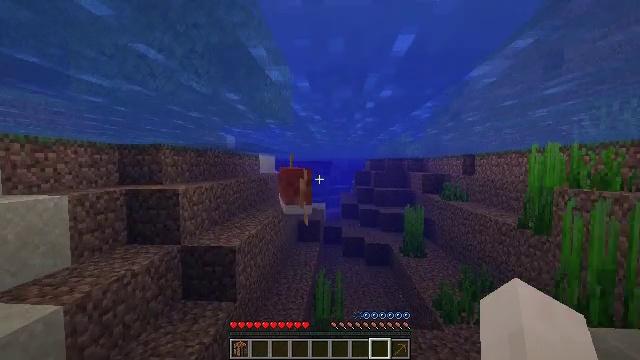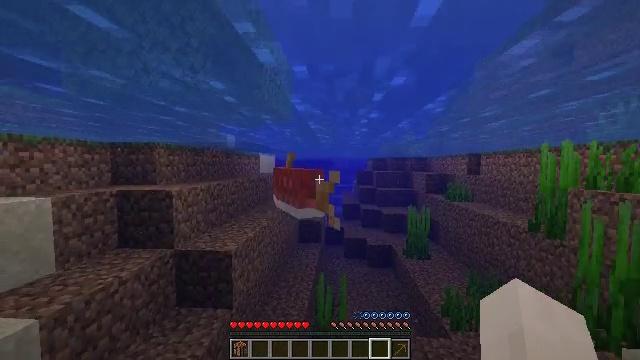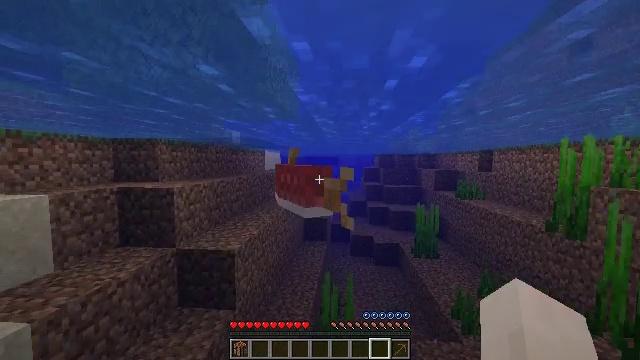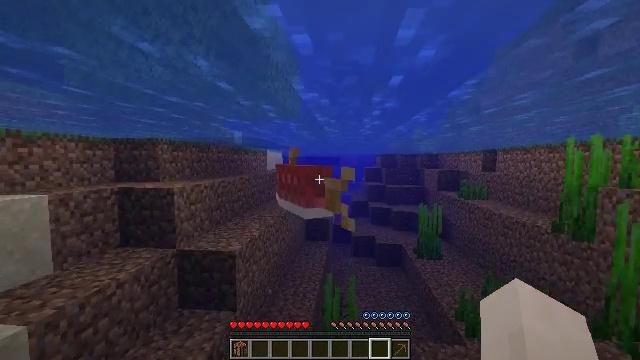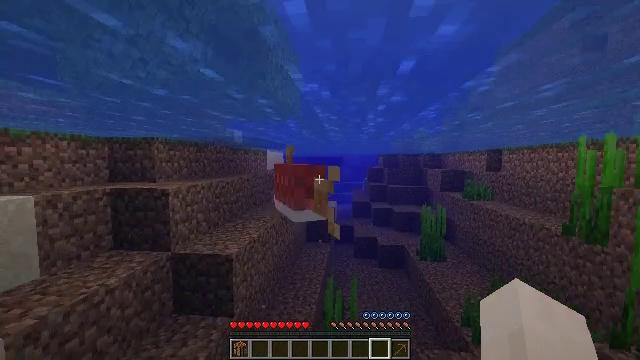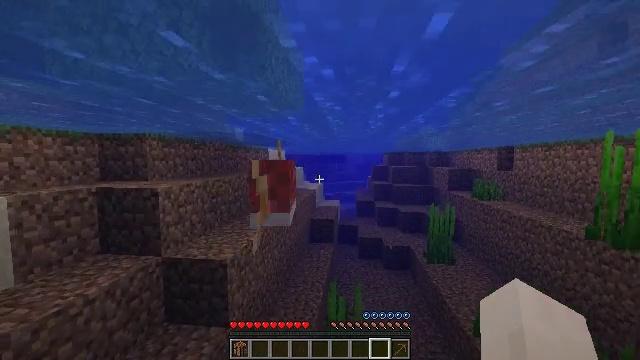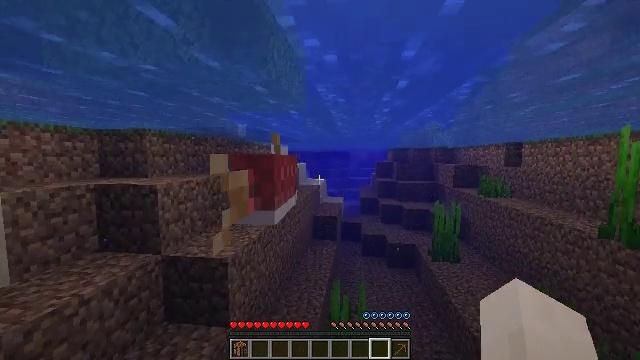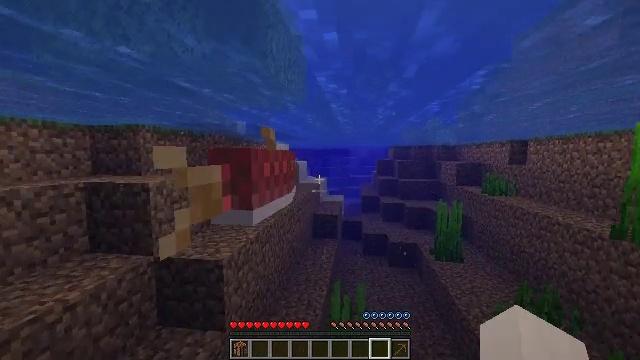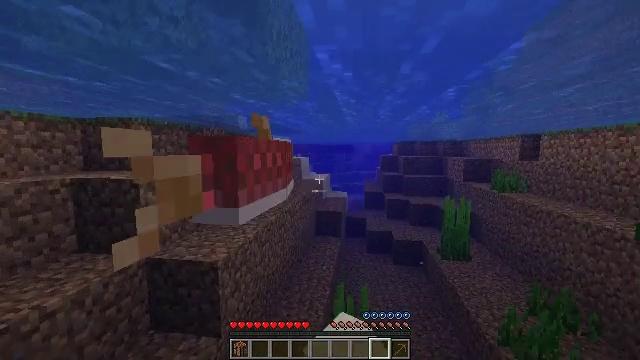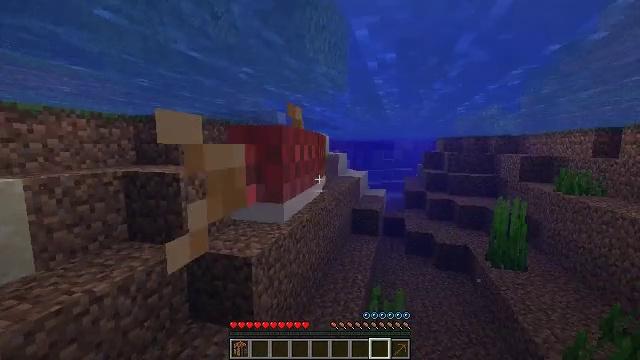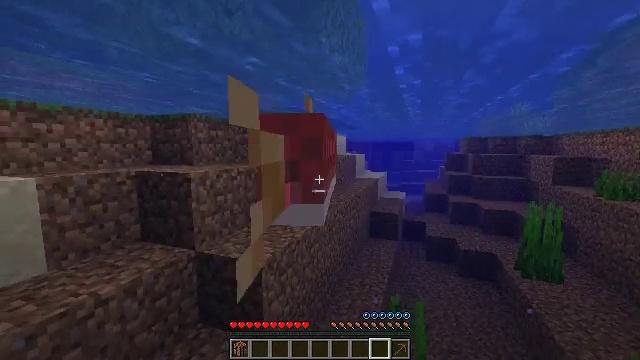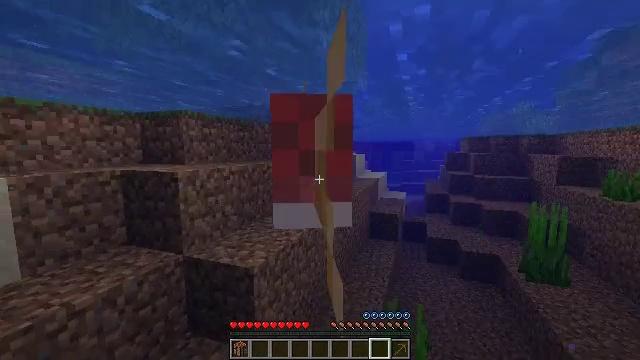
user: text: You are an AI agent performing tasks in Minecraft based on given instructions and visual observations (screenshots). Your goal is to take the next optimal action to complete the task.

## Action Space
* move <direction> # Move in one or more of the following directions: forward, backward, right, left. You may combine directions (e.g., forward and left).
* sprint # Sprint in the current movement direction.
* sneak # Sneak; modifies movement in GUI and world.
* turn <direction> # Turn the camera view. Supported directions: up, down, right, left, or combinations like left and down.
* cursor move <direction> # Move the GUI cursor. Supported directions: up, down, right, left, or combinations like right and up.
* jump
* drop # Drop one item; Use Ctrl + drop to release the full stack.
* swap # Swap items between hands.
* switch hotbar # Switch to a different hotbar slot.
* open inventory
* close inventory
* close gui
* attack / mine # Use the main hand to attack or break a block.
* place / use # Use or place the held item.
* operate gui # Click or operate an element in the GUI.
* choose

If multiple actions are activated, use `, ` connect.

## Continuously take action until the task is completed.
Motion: motion action
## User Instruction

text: Kill the salmon.
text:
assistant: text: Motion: move forward, sprint
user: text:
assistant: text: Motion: move forward, sprint, turn left
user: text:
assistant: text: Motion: move forward, sprint
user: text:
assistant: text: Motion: move forward, sprint
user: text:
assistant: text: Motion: move forward, sprint
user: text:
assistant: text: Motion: move forward, sprint
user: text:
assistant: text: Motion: move forward, sprint, attack / mine
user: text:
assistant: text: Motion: move forward, sprint, attack / mine
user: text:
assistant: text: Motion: move forward, sprint, turn left
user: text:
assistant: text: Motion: move forward, sprint, turn left
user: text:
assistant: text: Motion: move forward, sprint
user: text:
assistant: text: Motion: sprint